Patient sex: F
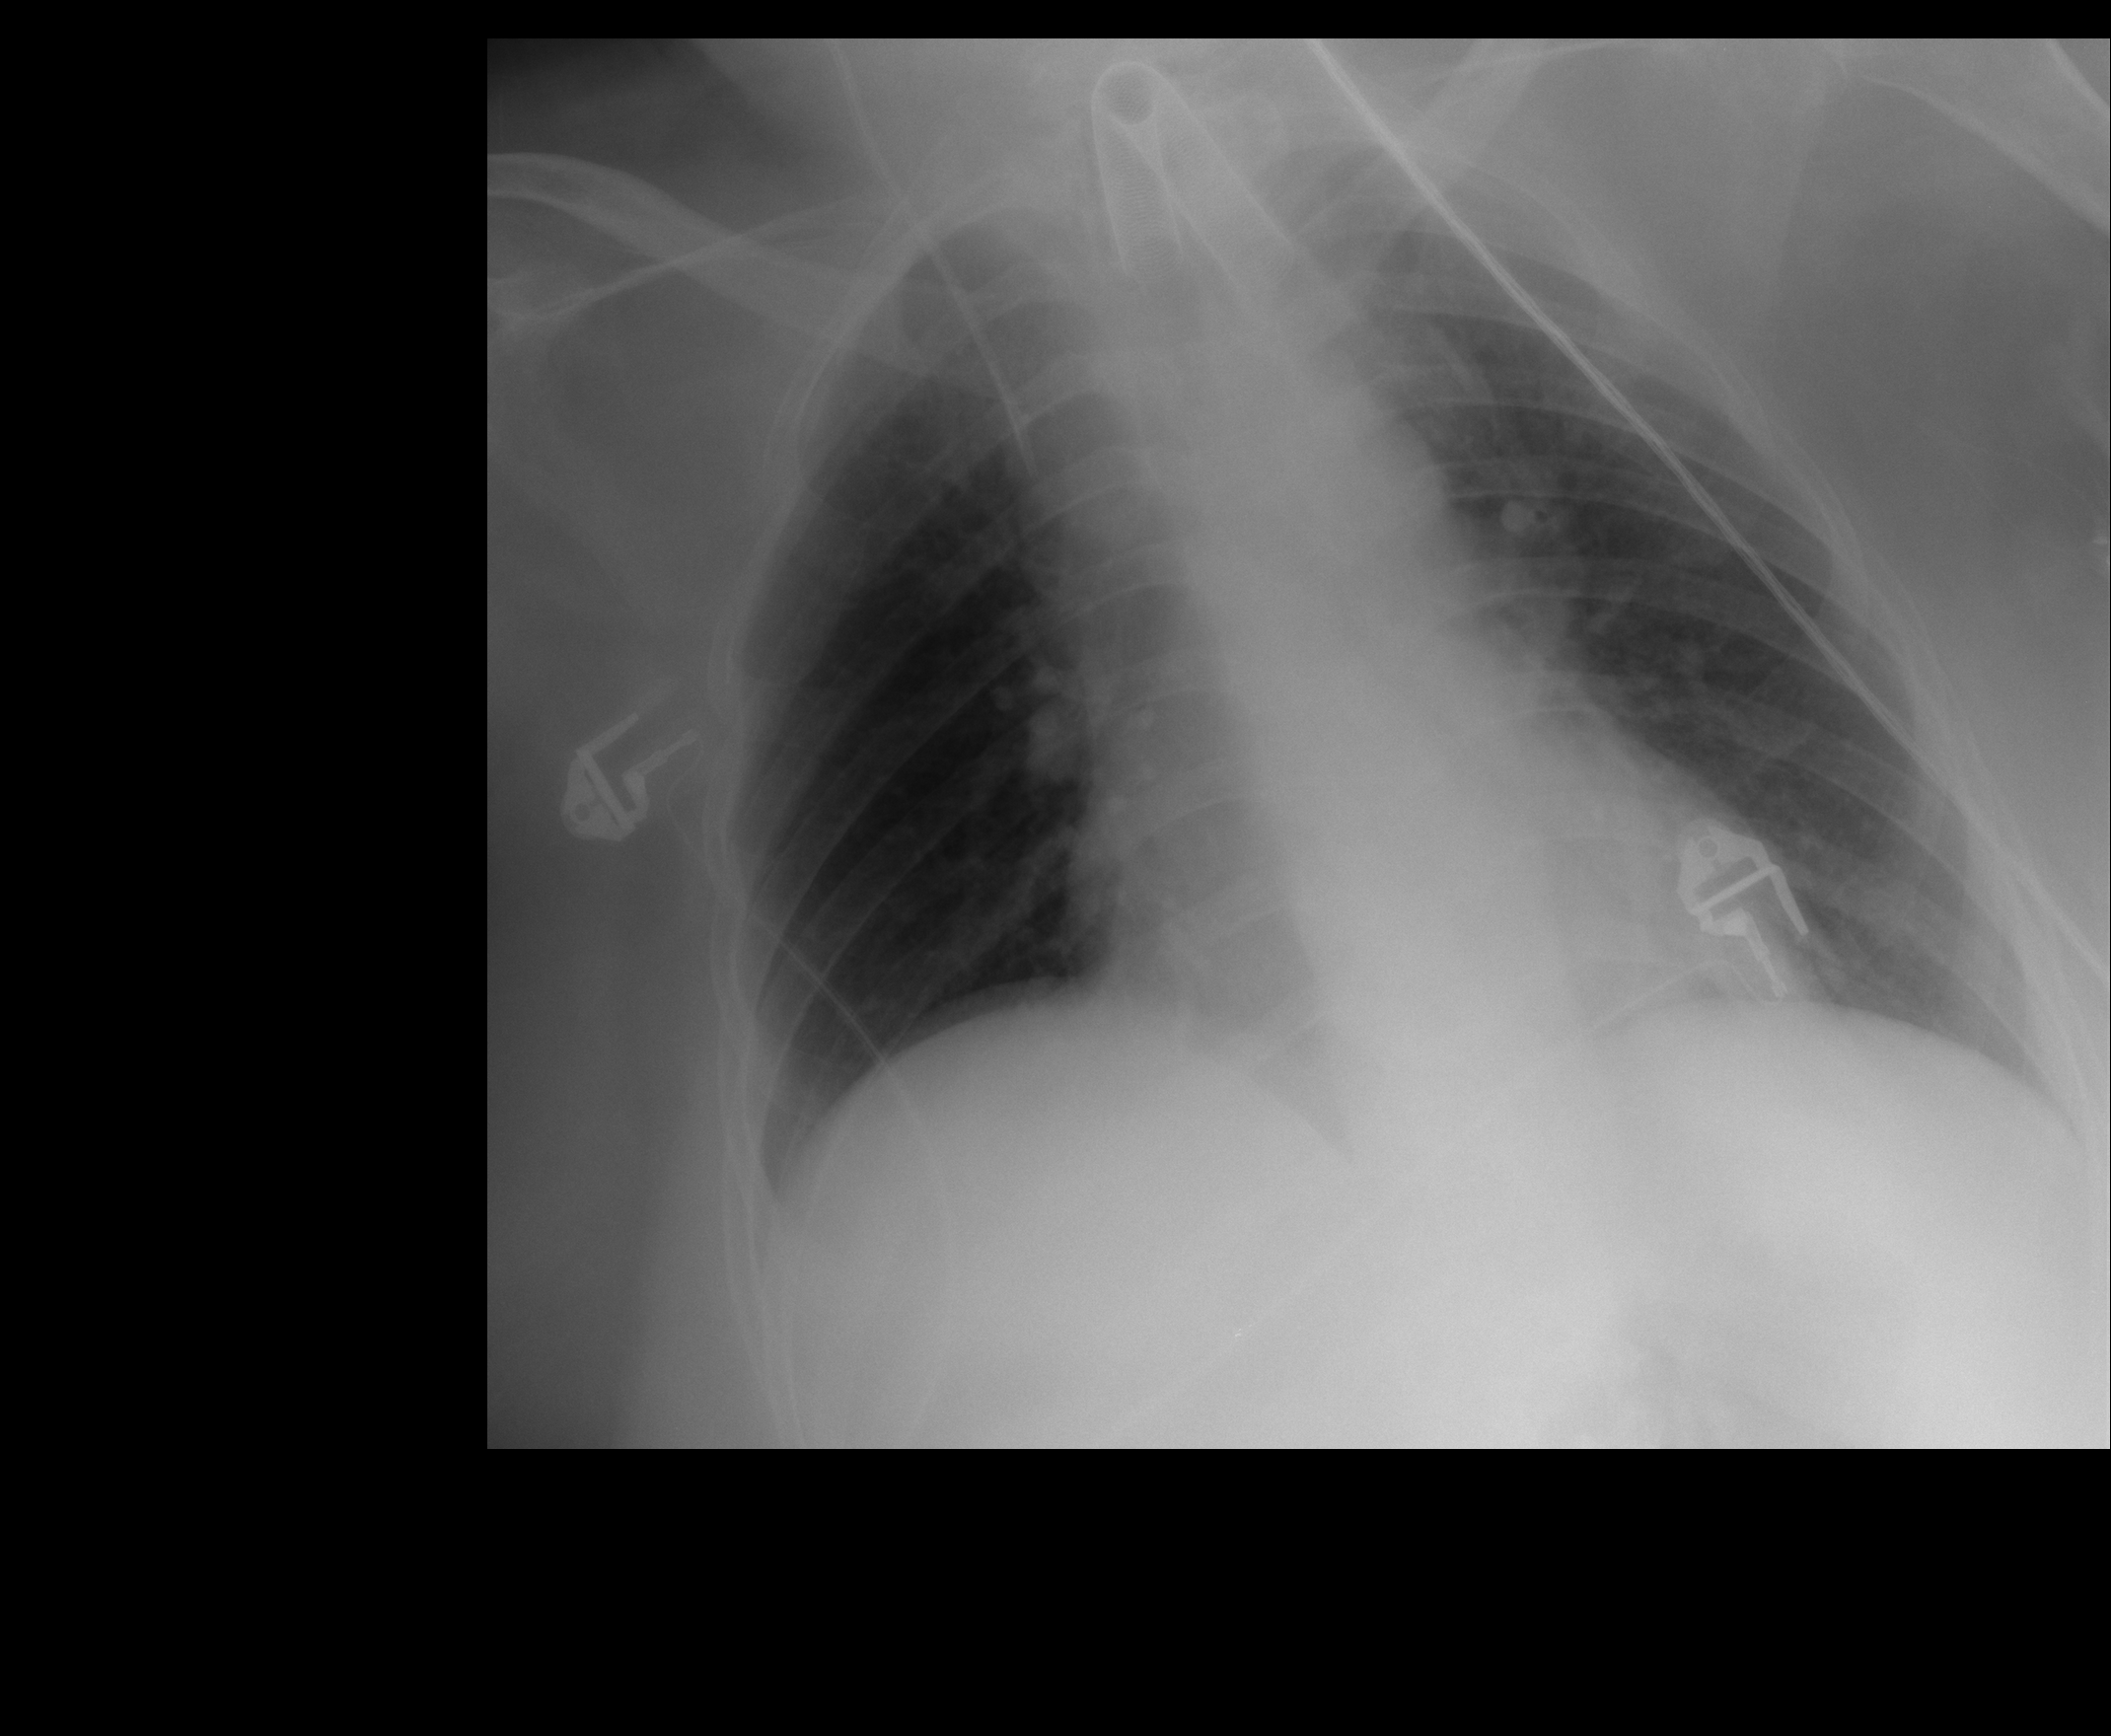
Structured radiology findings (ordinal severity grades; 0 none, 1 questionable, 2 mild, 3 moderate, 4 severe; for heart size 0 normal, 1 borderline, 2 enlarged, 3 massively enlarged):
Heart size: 0
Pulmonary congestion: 0
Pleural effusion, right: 0
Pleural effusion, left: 0
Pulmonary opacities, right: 0
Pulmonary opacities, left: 1
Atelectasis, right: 0
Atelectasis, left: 1